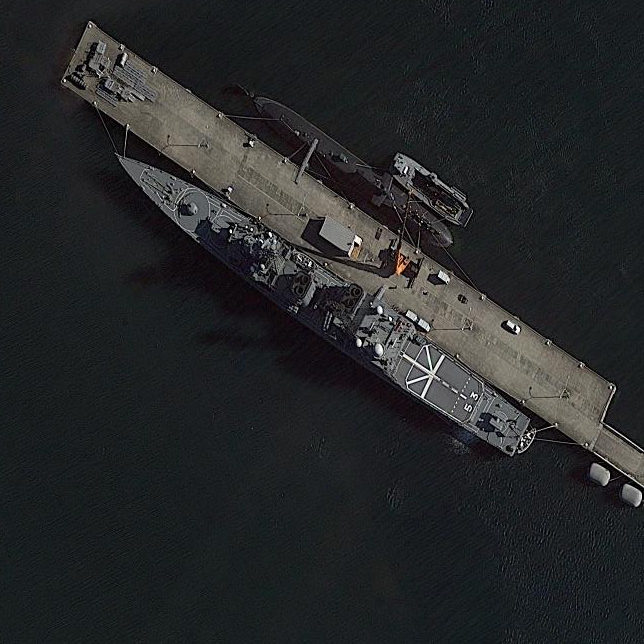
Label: cruiser